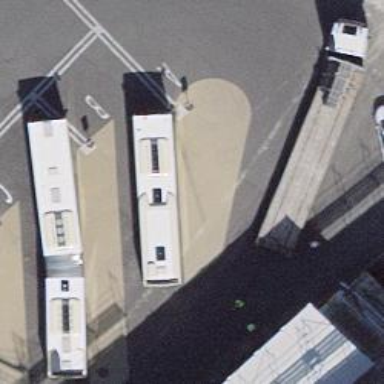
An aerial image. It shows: Bus stop with shelter for public transportation.